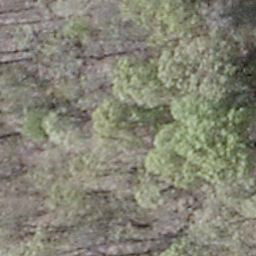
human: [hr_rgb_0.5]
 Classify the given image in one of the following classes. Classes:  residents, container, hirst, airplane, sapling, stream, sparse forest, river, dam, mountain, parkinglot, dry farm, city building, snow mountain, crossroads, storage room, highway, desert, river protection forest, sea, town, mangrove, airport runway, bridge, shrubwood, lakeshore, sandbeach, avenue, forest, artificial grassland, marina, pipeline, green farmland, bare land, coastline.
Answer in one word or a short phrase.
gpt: shrubwood